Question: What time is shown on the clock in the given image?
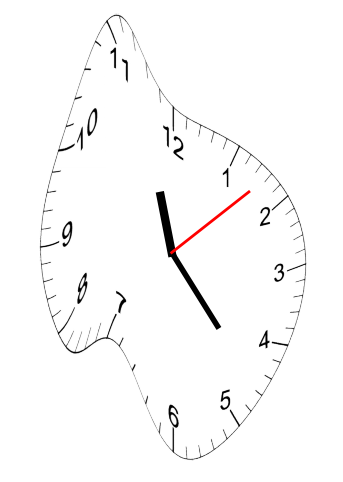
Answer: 11:23:08